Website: lowes
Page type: review-order
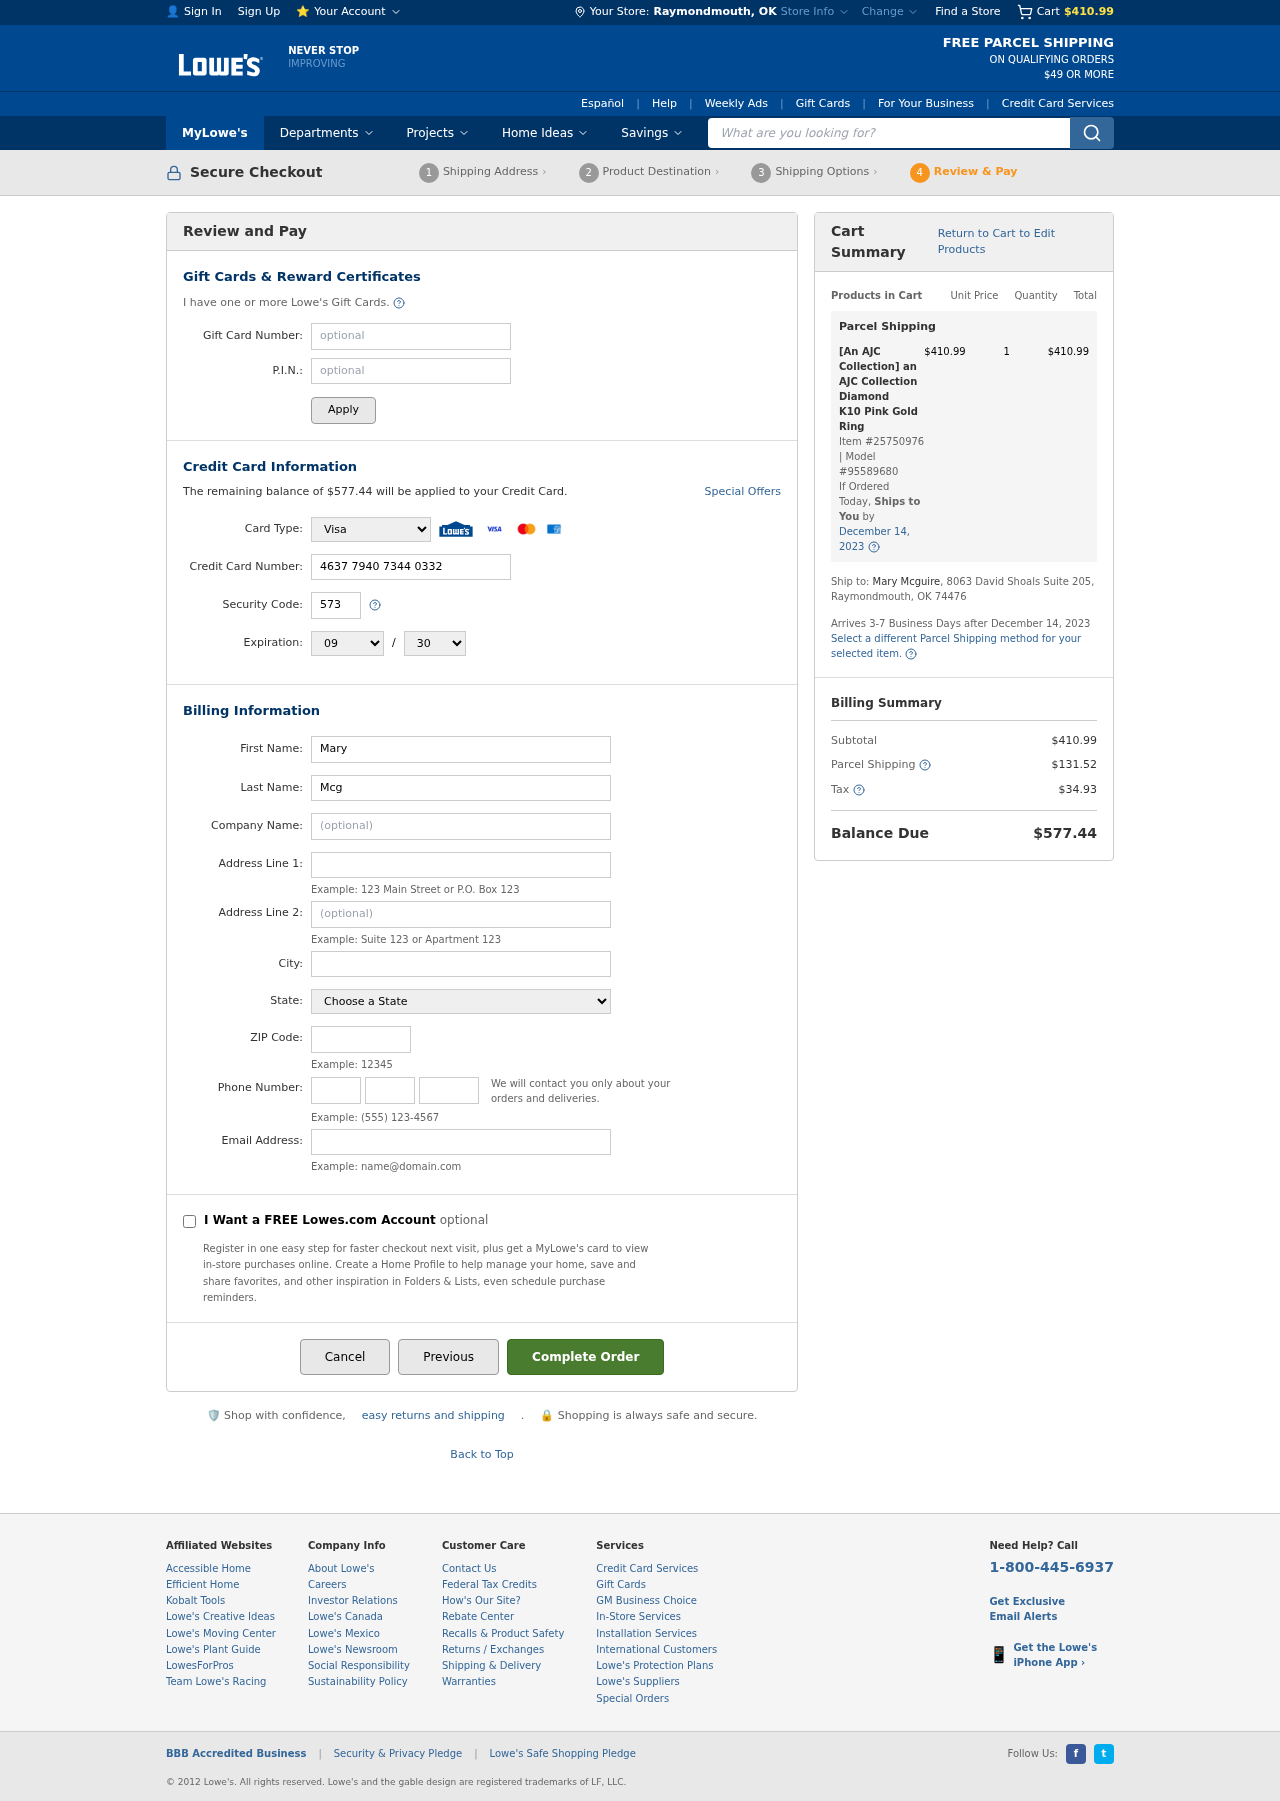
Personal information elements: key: PII_CARD_CVV
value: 573
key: PII_CARD_EXPIRY_MONTH
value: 09
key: PII_CARD_EXPIRY_YEAR
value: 30
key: PII_CARD_NUMBER
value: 4637 7940 7344 0332
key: PII_CARD_TYPE
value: Visa
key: PII_CITY
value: Raymondmouth
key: PII_CITY_STATE
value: Raymondmouth, OK
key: PII_COMPANY
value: Reeves, Cuevas and Cox
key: PII_EMAIL
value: mmcguire@hotmail.com
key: PII_FIRSTNAME
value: Mary
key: PII_LASTNAME
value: Mcguire
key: PII_PHONE_AREA
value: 977
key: PII_PHONE_PREFIX
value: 924
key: PII_PHONE_SUFFIX
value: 1146
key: PII_POSTCODE
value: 74476
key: PII_STATE
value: Oklahoma
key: PII_STREET
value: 8063 David Shoals Suite 205
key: PII_STREET2
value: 8063 David Shoals Suite 205
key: PII_STREET2
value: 778 Rogers Estates
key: PII_FULLNAME2
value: Mary Mcguire
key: PII_CITY_STATE_ZIP2
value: Raymondmouth, OK 74476
Product elements: key: PRODUCT1_NAME
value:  [An AJC Collection] an AJC Collection Diamond K10 Pink Gold Ring
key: PRODUCT1_PRICE
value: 410.99
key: PRODUCT1_QUANTITY
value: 1
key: PRODUCT1_ITEM_NUMBER
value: Item #25750976
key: PRODUCT1_MODEL_NUMBER
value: Model #95589680
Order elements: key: ORDER_SUBTOTAL
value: $410.99
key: ORDER_BALANCE_DUE
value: $577.44
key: ORDER_SHIPPING_DATE
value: December 14, 2023
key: ORDER_ITEM_TOTAL
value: $410.99
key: ORDER_SHIPPING_DATE2
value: December 14, 2023
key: ORDER_SHIPPING_COST
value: $131.52
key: ORDER_TAX
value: $34.93
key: ORDER_TOTAL
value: $577.44
Search elements: key: HEADER_SEARCH
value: What are you looking for?